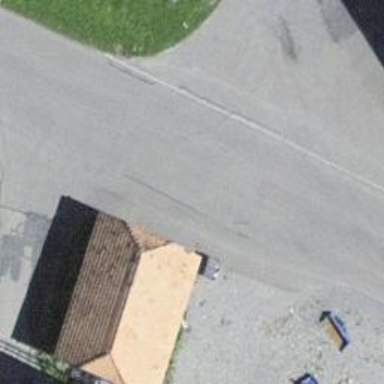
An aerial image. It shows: Bench for seating.